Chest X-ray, PA view. Patient: 67 years old, sex M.
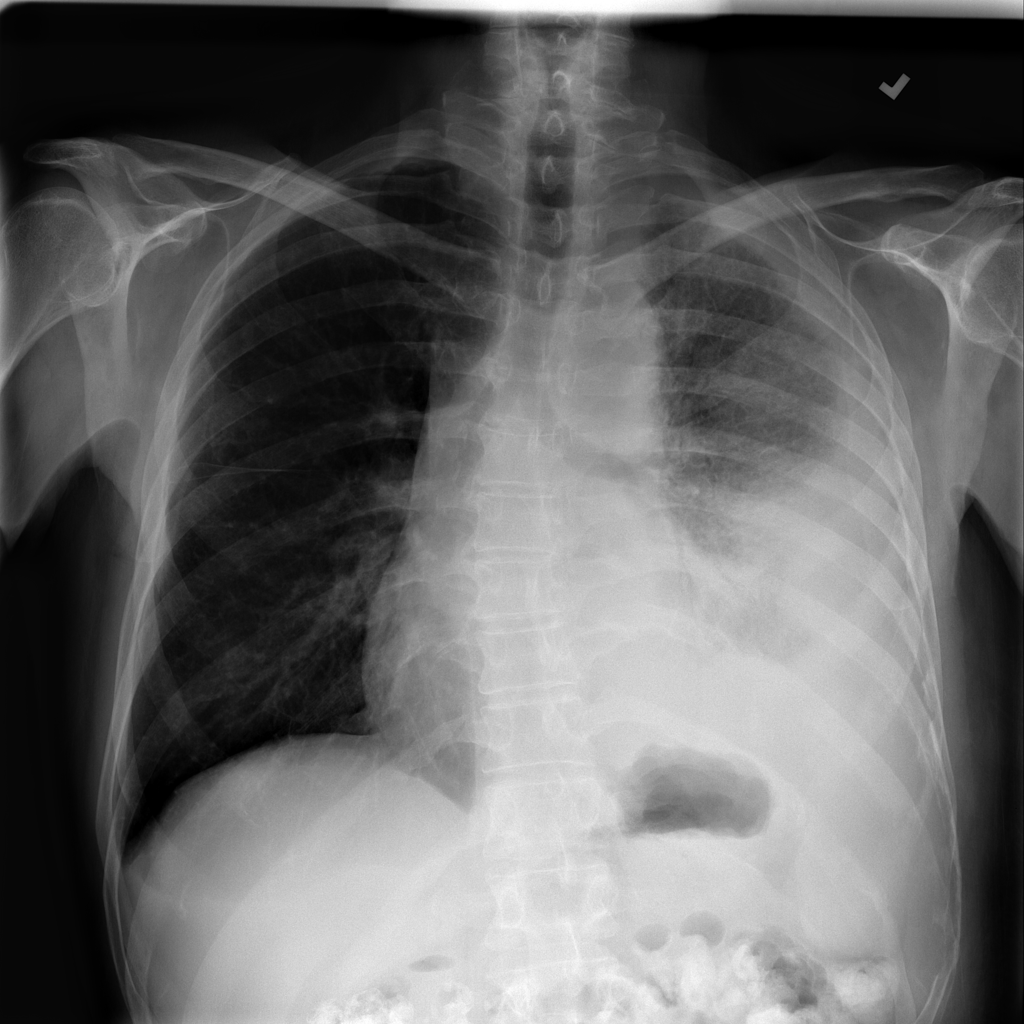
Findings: Effusion